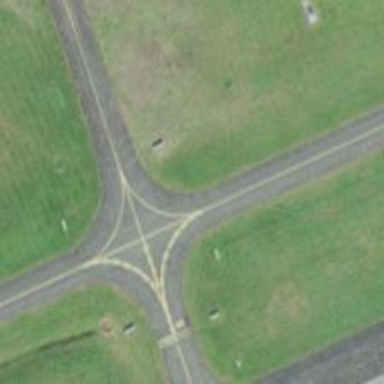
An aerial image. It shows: Image of taxiway at airport.